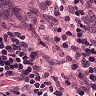
Metastatic tissue present: yes